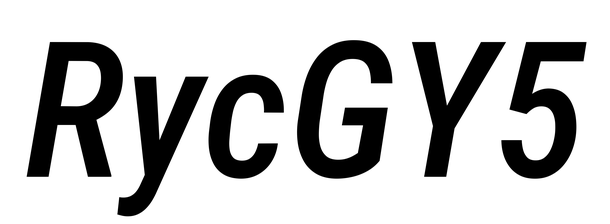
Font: Roboto-Italic_Condensed_Medium_Italic